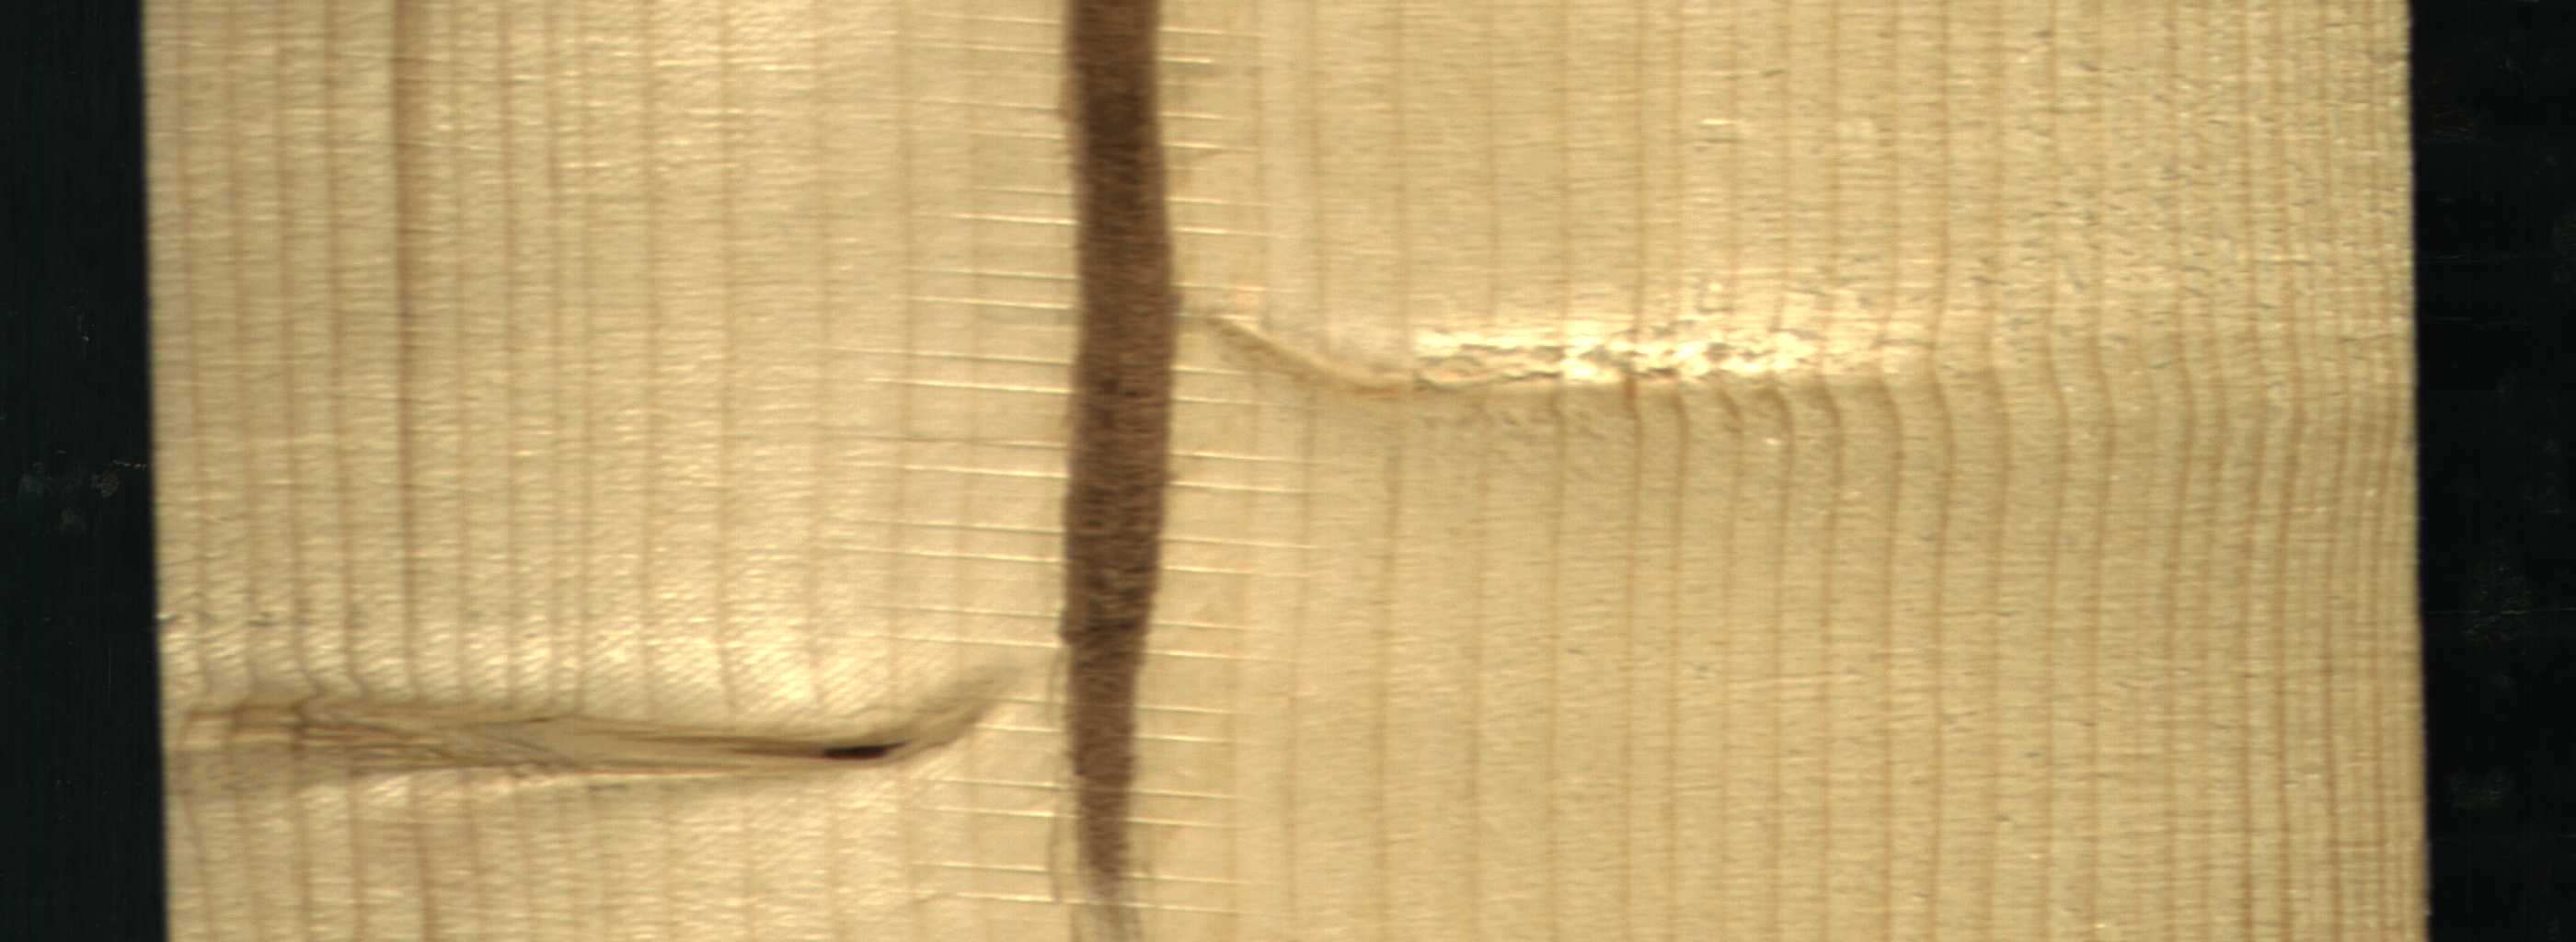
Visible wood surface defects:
Marrow
Dead_Knot